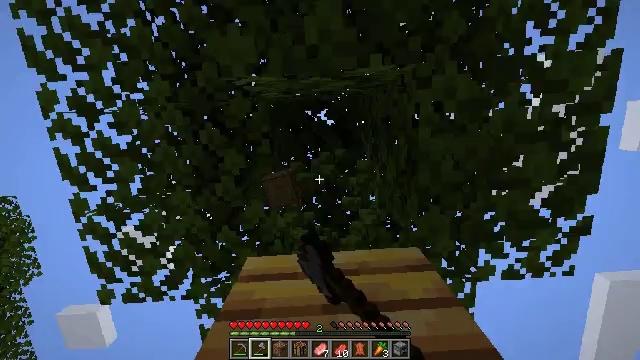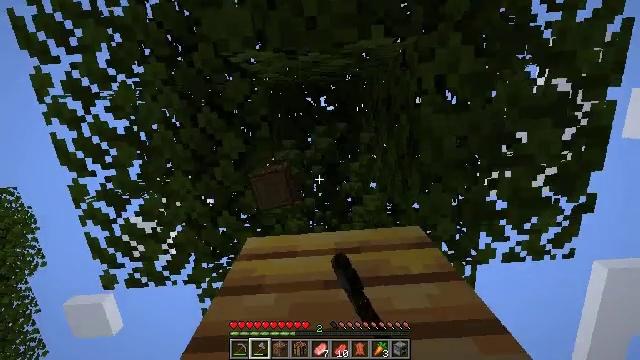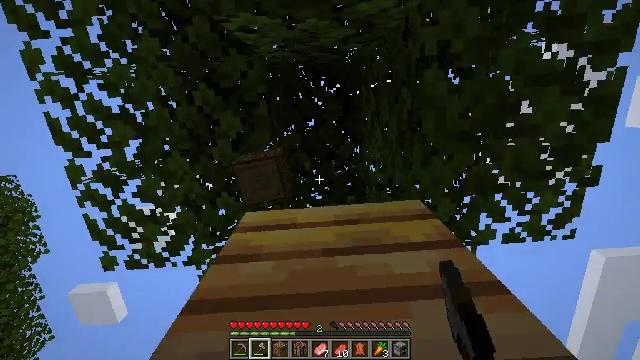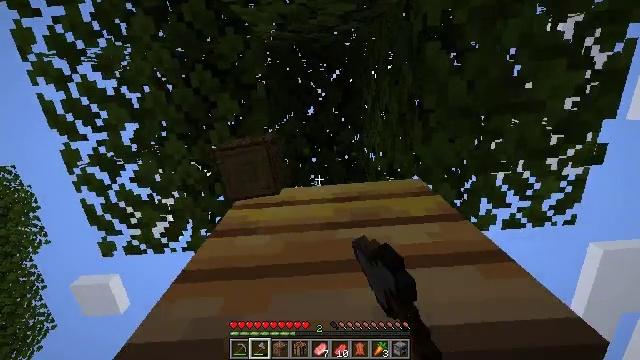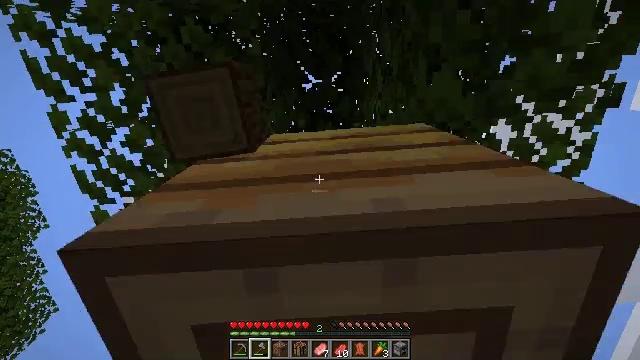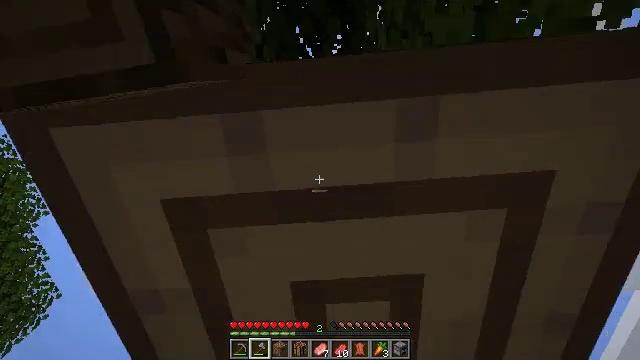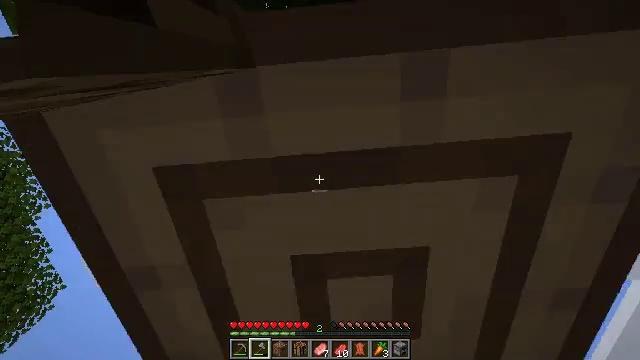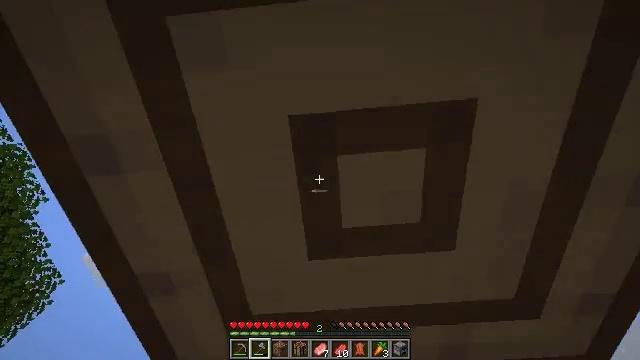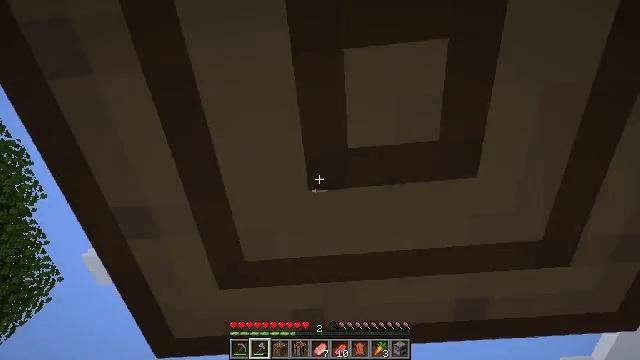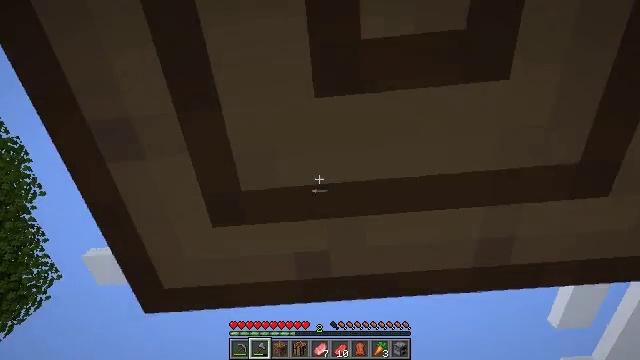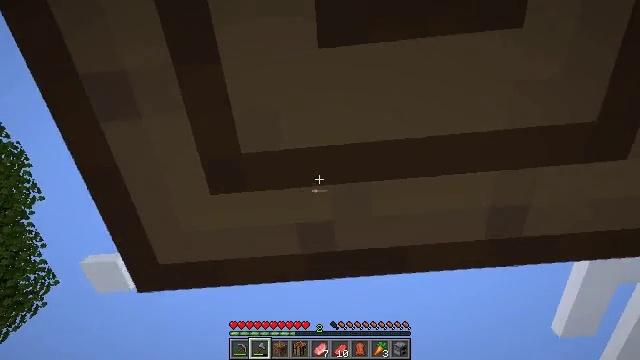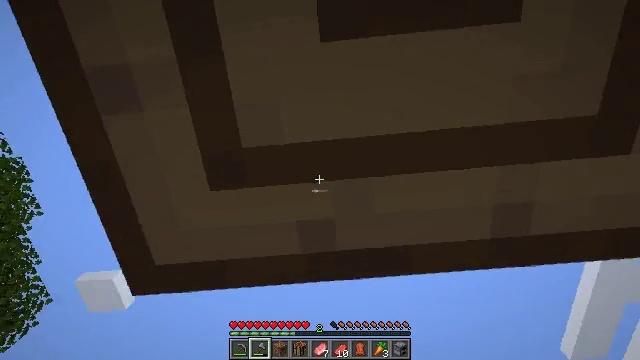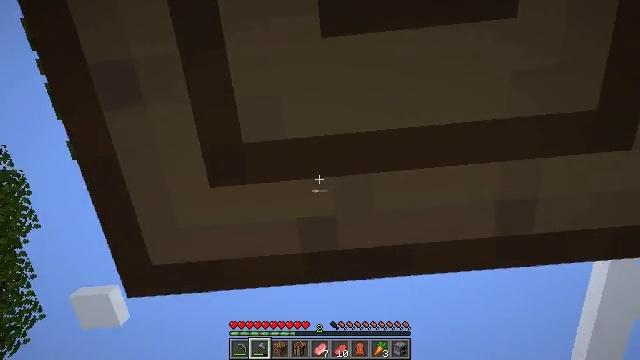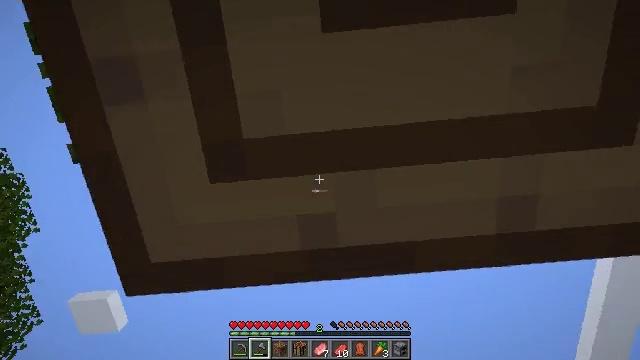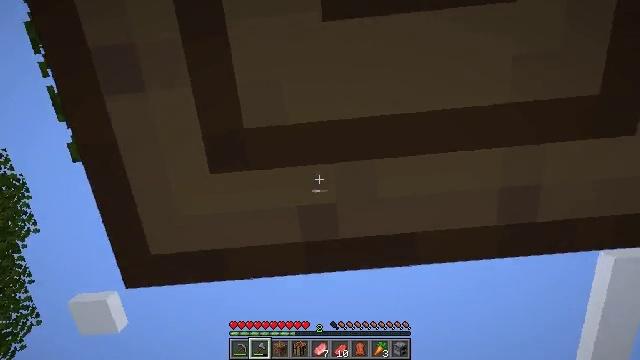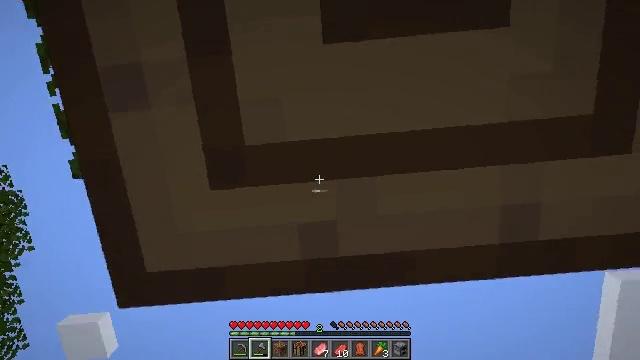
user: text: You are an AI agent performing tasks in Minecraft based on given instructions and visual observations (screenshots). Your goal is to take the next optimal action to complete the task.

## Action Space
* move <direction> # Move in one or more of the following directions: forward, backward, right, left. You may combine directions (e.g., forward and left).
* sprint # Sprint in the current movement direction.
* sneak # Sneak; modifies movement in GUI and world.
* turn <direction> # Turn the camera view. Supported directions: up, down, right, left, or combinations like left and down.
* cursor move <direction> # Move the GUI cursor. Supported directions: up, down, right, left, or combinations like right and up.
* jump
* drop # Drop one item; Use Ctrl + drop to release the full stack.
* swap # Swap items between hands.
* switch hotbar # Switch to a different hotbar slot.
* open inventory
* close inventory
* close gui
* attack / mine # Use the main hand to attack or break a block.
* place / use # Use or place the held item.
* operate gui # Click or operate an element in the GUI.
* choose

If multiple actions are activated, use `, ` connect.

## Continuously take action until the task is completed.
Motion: motion action
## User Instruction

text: Destroy the bee nest.
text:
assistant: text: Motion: move forward, turn down, attack / mine
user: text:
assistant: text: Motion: move forward, turn down, attack / mine
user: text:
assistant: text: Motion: move forward, turn down
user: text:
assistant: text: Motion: move forward, turn down
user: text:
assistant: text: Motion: move forward, turn down
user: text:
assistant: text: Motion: move forward, turn down
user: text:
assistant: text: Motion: move forward
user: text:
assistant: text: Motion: no_op
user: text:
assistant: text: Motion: no_op
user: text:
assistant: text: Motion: turn up
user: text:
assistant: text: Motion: turn up
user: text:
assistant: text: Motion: turn up
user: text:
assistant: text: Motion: no_op
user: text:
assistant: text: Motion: no_op
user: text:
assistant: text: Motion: turn up
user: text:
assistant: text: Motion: turn right and up
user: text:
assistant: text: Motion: turn right and up
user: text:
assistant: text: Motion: turn right and up
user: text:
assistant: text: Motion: turn up
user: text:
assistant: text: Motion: jump
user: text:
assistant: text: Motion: jump
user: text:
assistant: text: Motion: jump
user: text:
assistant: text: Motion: jump
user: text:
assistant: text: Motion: no_op
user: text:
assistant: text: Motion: no_op
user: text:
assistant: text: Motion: no_op
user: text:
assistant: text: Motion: jump
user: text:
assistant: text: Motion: jump
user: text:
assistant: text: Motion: jump
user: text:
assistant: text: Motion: no_op